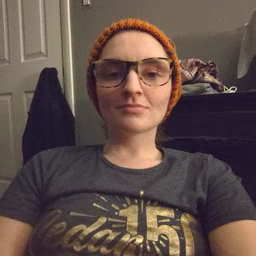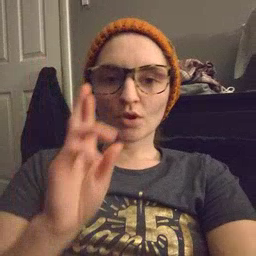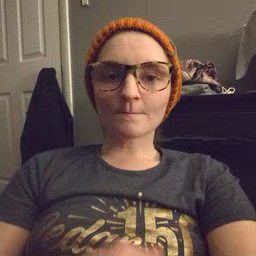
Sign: refrigerator